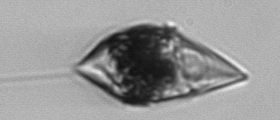
Label: Gyrodinium